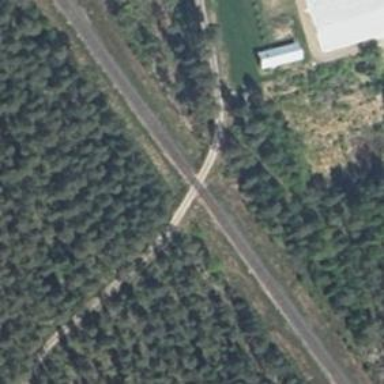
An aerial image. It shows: Level crossing with saltire marking.